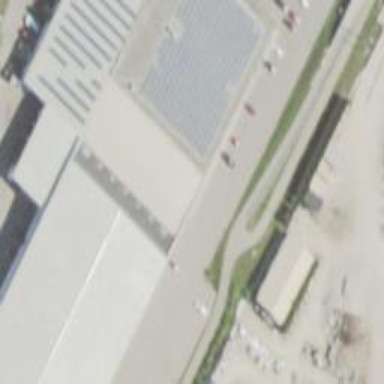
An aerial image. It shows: Warehouse building.